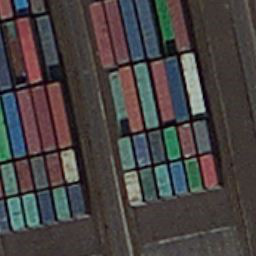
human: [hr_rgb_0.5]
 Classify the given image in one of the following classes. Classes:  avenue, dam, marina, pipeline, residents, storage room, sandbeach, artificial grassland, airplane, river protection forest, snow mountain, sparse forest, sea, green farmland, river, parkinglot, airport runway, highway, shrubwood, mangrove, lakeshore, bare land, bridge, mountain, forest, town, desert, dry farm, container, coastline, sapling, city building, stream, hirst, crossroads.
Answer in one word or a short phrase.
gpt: container